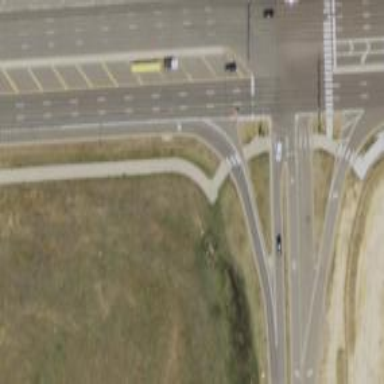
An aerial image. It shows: Uncontrolled zebra crossing.